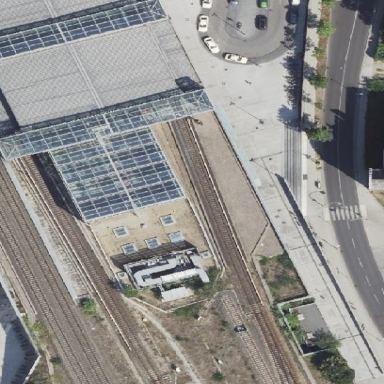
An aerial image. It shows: Train station building.